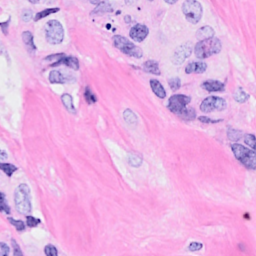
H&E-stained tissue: Breast